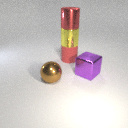
large yellow metal cylinder below large red metal cylinder